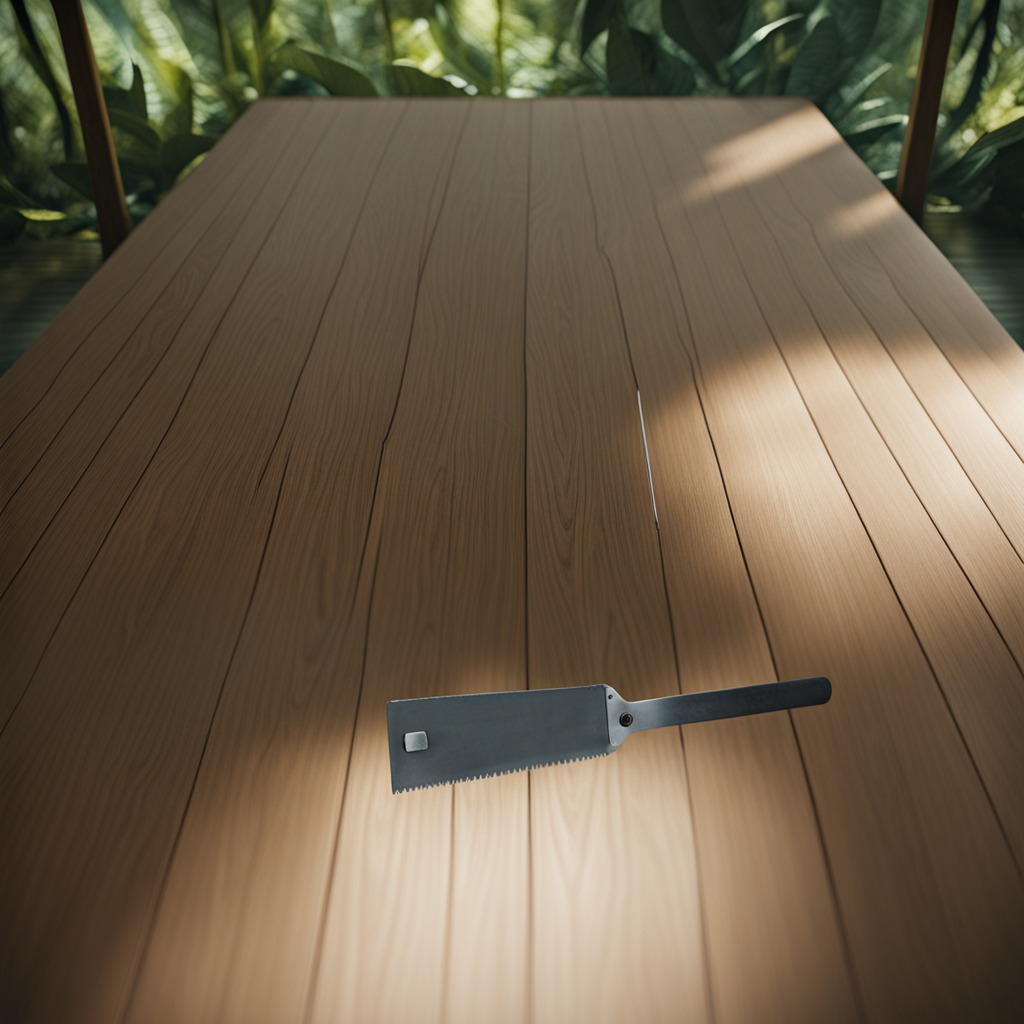
A handheld metal saw is lying on a wooden table inside a jungle field workshop tent.